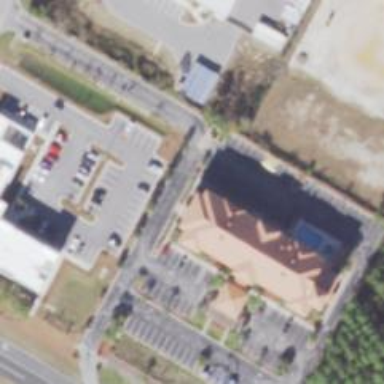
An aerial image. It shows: Hotel building.